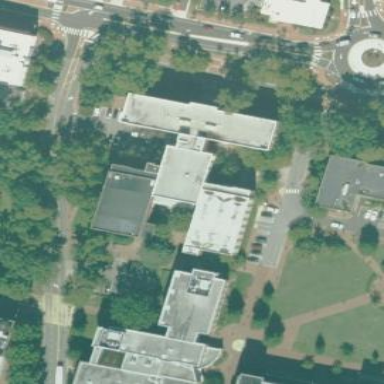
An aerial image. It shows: University building being used for commercial purposes.